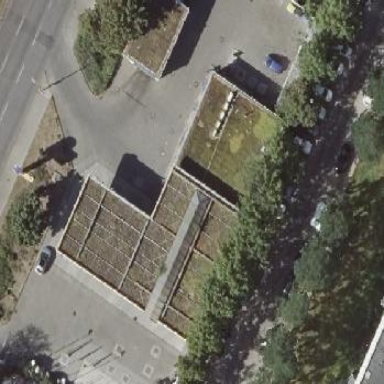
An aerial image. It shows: Flat roof retail building.